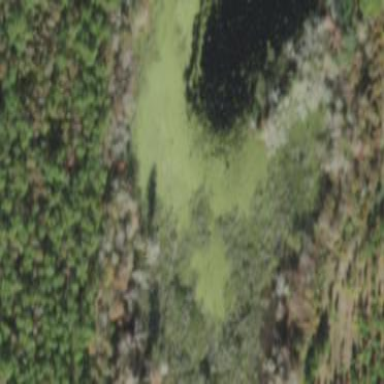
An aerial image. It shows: Marshy wetland area.